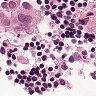
Metastatic tissue present: yes